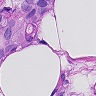
Metastatic tissue present: yes